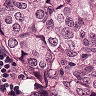
Metastatic tissue present: yes